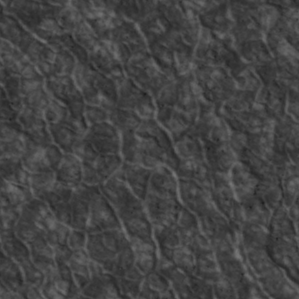
Label: non_frost